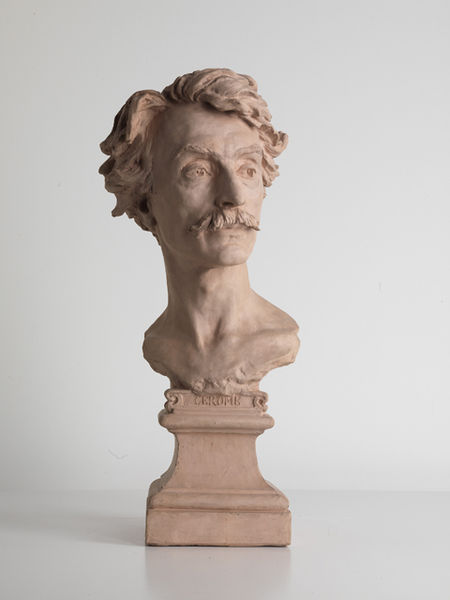
Titel: Jean-Léon Gérôme
Künstler: Jean-Baptiste Carpeaux
Standort: Karlsruhe
Institution: Staatliche Kunsthalle Karlsruhe
Schlagwörter: blau, dunkel, kopf, mann, nackt, schatten, weiß, grob, ocker, braun, frisur, haar, hell, licht, marmor, mund, nase, ohr, schwarz, stirn, säule, tisch, blick, rot, beige, alt, bart, jung, schnurrbart, augen, bärtig, falten, gesicht, mensch, sockel, stein, bildnis, hals, herr, portrait, porträt, signatur, erde, schlank, auge, figur, haare, schnur, augenbrauen, kinn, lippen, locke, locken, ohren, rechts, rosa, scheitel, schulter, keramik, skulptur, statue, ton, schrift, seitlich, wangen, welle, wellen, modell, man, moderne, lehm, schwer, klein, massiv, nacken, französisch, wild, schnäuzer, tafel, schnauz, schnurbart, detail, dichter, ernst, inschrift, schmal, seitenscheitel, streng, brauen, büste, dekor, starr, plastik, podest, wange, augenbraue, model, wiss, oberkörper, schnauzbart, schnauzer, selbstporträt, dünn, foto, fotografie, photographie, name, schild, dürr, hager, links, dalí, schulterblätter, künstler, markant, beschriftung, schriftsteller, wirr, napoleon, entwurf, kunst, augenlider, bildniss, daumier, photo, schnörkel, halbprofil, kehle, real, hintergund, männlich, farbfoto, dynamisch, wach, struktur, rötlich, frontansicht, bozzetto, schlüsselbein, naturalistisch, oberlippenbart, gips, künstlerporträt, männerkopf, drehung, wulst, ludwig, alabaster, klassisch, bildhauer, jahrhundert, kunststück, abguss, stele, gerome, terrakotta, terracotta, haara, skluptur, schnäutzer, stirne, asterix, schrifft, kreamik, biege, tonfigur, blivk, mannn, schlüsselbeine, kehlkopf, verwegen, starrer blick, augenlied, büst, einstein, modeliert, aden, sosa, porträtbüste, adamsapfel, kopfstück, bust, striktur, klasssizismus, neunzehntes, gurgel, 19. jahrhundert, 19, kinn#, cerofie, plackete, rome, pozetto, pozzeto, schnor, ceromb, cerome, böstew, wikd, jerome, #nase, ohrene, oberlippen, künstlerbüste, wildes haar, soockel, dtreng, augenbirne, wüste haare